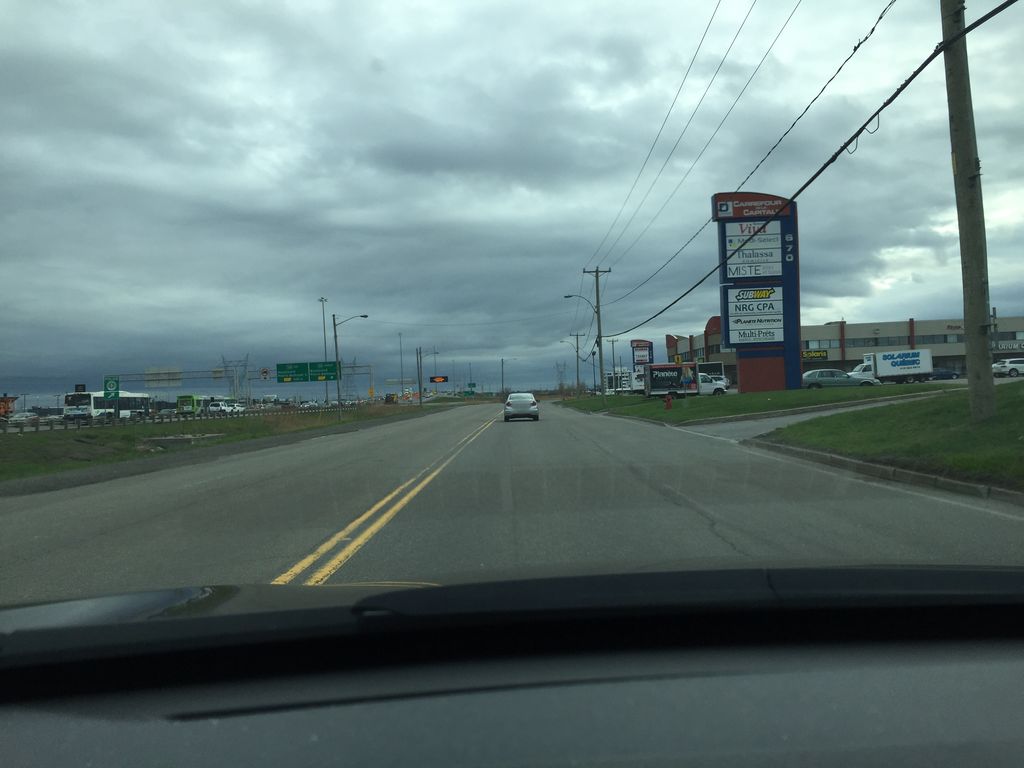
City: quebec_city